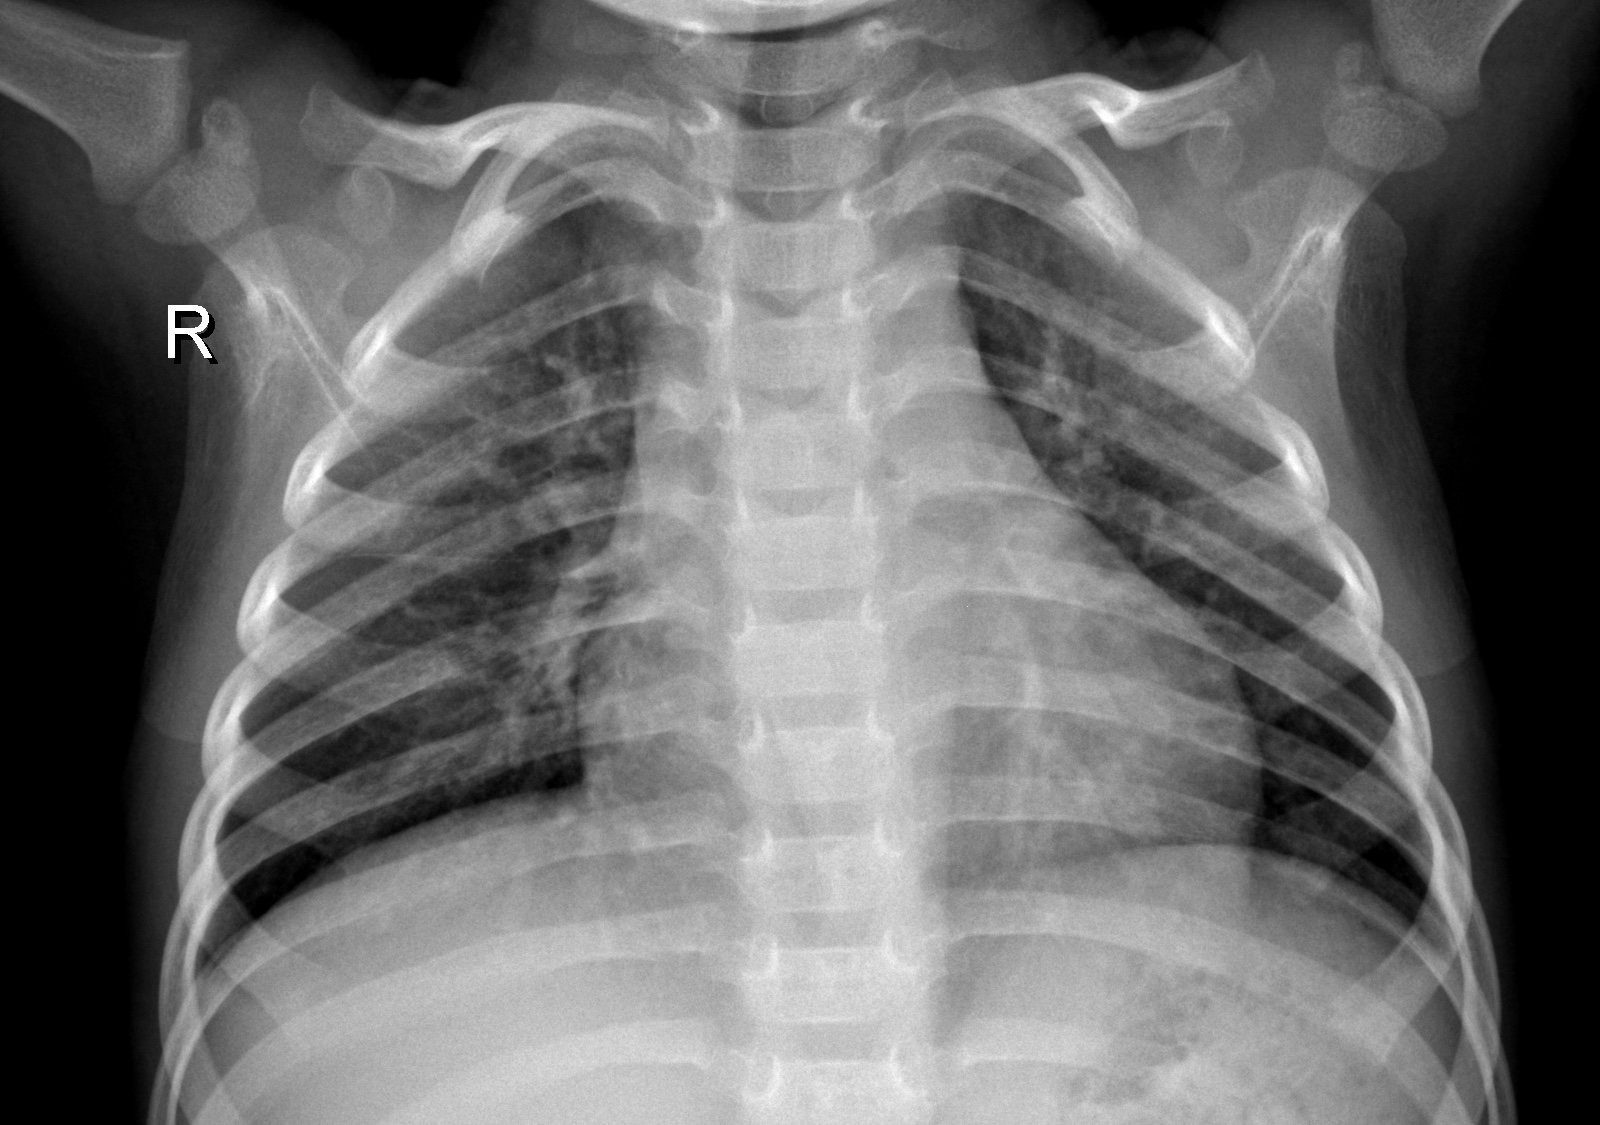
Diagnosis: NORMAL